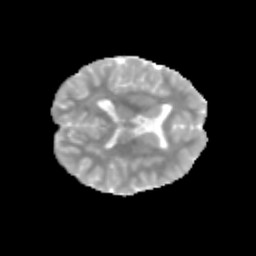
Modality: MD
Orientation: axial
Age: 11
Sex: female
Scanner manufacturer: siemens
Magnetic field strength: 3 T
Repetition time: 3.8 s
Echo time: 0.07 s